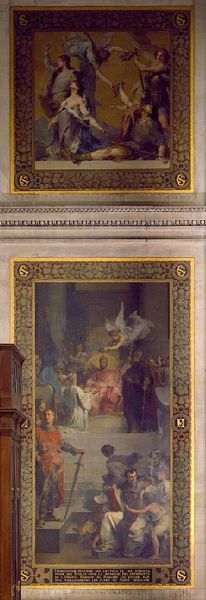
Titel: Charlemagne sur le trône, Karl der Große auf dem Thron
Künstler: Henri Lévy
Standort: Paris
Institution: Panthéon
Schlagwörter: berg, blau, blätter, dunkel, felsen, flügel, gemälde, gott, gruppe, himmel, kampf, mann, schatten, weiß, frauen, menschen, mädchen, ocker, sitzen, ausschnitt, braun, damen, frau, grau, hell, holz, kleid, kleider, licht, marmor, männer, nacht, orange, paris, schwarz, szene, zimmer, dame, gebäude, haus, rot, masse, ornament, tanz, wand, architektur, bibel, kleidung, mensch, rahmen, stein, steine, bild, goldrahmen, möbel, erde, häuser, hügel, kirche, gewand, gold, decke, gewänder, kind, personen, person, renaissance, rosa, fliegen, kinder, engel, ranken, bilder, bilderrahmen, schrank, rahmung, sitz, zwei, stab, berge, fels, mauer, lila, tag, violett, baby, bank, romantik, kaiser, könig, papst, thron, tafel, detail, ornamente, verzierung, wandgemälde, stufen, podest, junge, gruppen, foto, fotografie, wände, buch, vergoldet, rechteck, religion, heide, schweben, babys, clown, schwert, text, knien, menschenmasse, herrscher, allegorie, rüstung, altar, gestalten, pantheon, verziert, fries, rauten, tanzende, christus, jesus, götter, manierismus, mythos, flehen, knieende, religiös, historismus, heiliger, fresko, golden, anbeten, gerahmt, reigen, anbetung, szenen, format, quadrat, christentum, tänzer, goldgrund, stecken, mamor, abbildungen, scharnk, arabeske, eklektisch, christ, massen, schearz, himmlisch, kaspar, irdisch, beichtstuhl, kniender, racheengel, sezenen, heiden, renaissanca